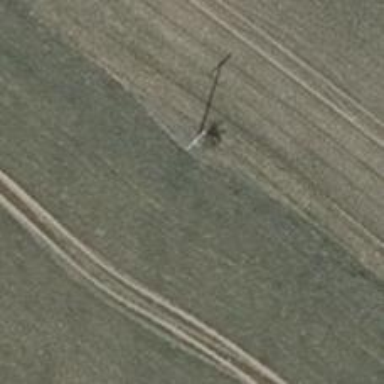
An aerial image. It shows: Power pole.